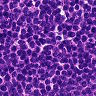
Metastatic tissue present: no